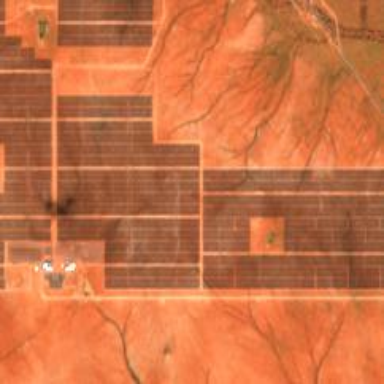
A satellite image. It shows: Solar power plant utilizing photovoltaic technology.